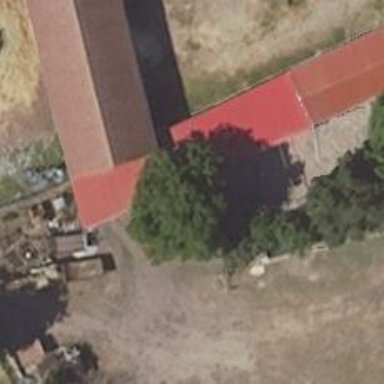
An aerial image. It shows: Shed building.